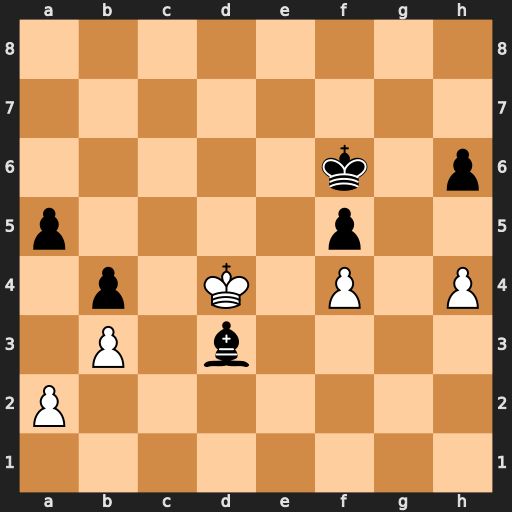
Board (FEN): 8/8/5k1p/p4p2/1p1K1P1P/1P1b4/P7/8
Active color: w
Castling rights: -
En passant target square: -
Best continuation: Kxd3 Ke7 Kd4